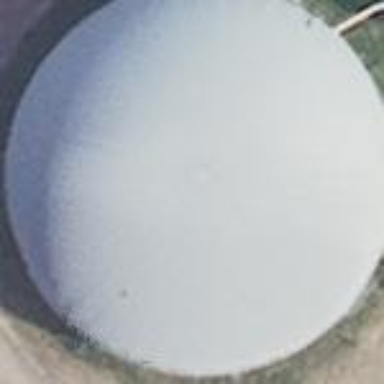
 grey roof. The building contains covered reservoir and generator."